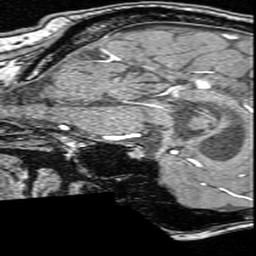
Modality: angio
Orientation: sagittal
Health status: ill
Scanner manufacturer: siemens
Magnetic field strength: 3 T
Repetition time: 0.022 s
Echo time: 0.00395 s